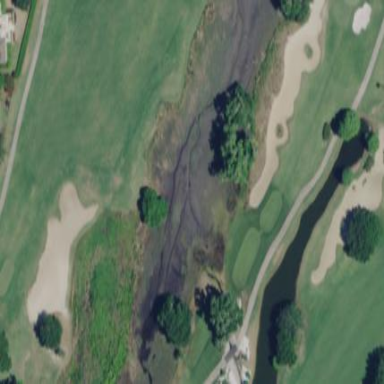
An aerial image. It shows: Water hazard on golf course. The hazard is natural water feature.